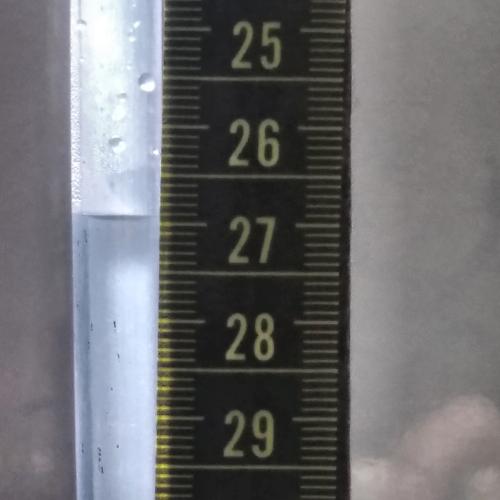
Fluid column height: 26.9 cm